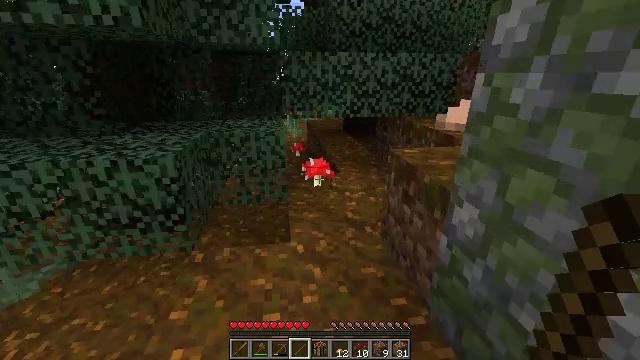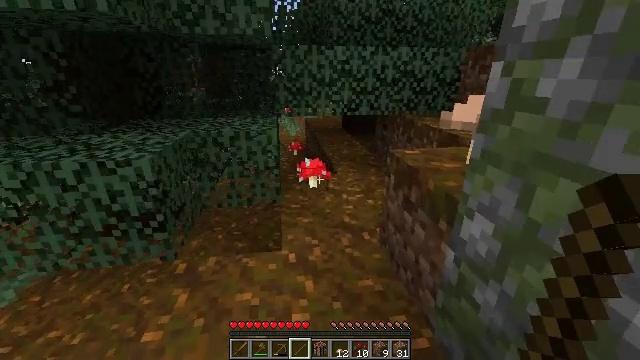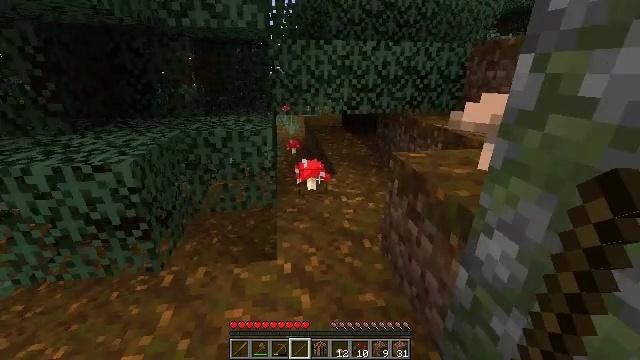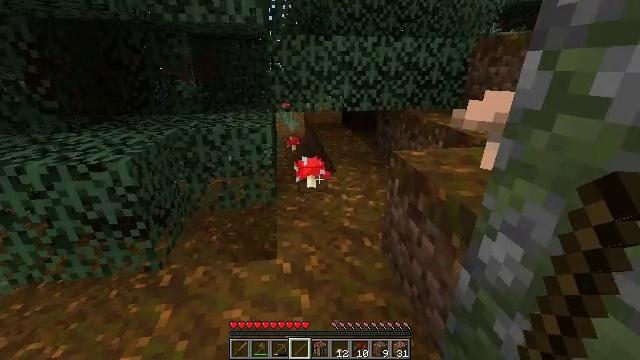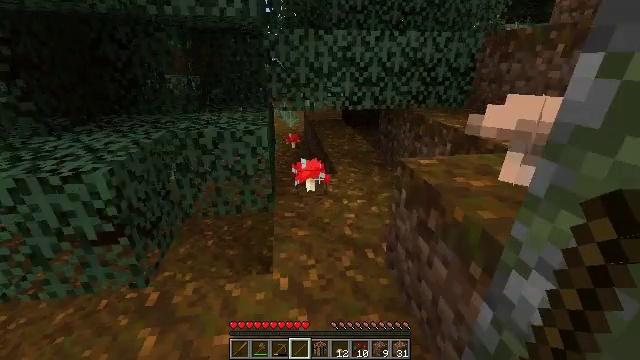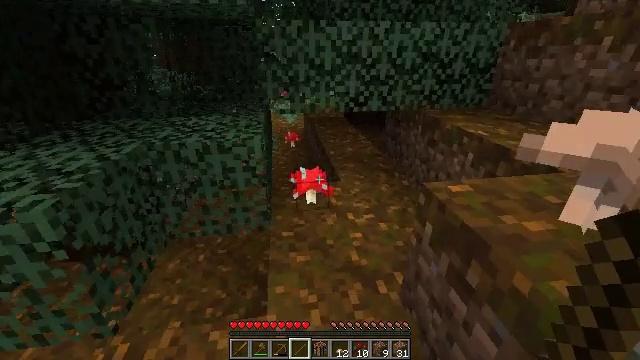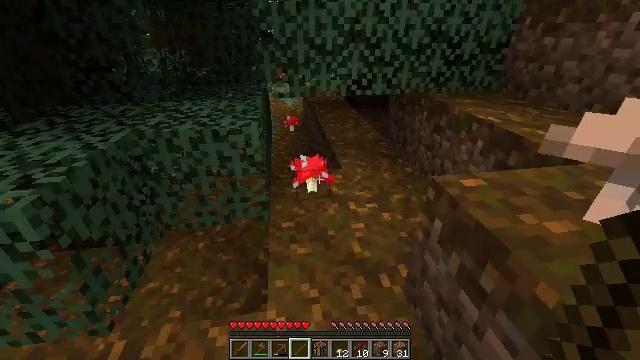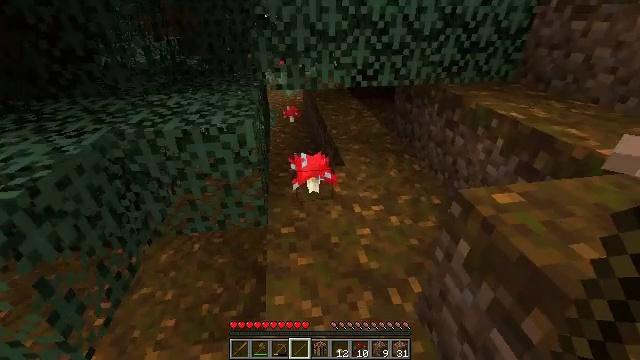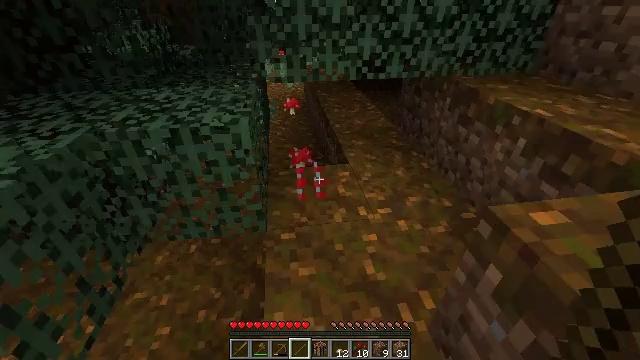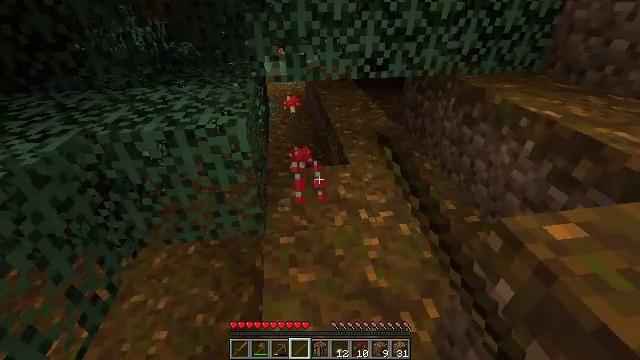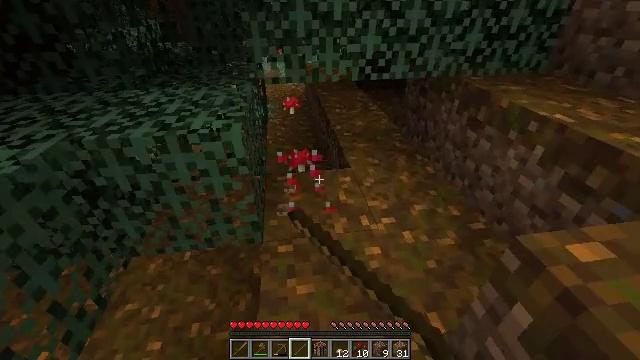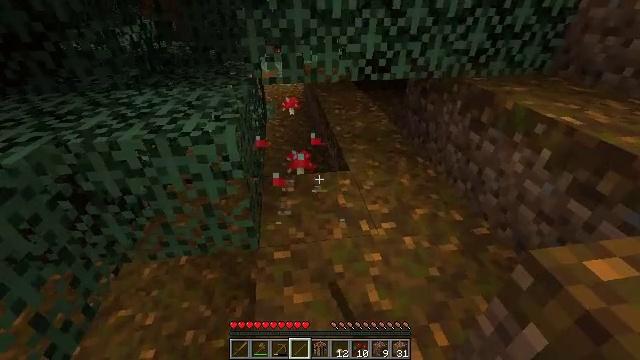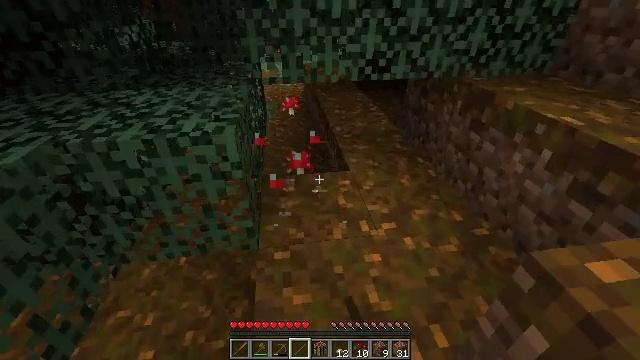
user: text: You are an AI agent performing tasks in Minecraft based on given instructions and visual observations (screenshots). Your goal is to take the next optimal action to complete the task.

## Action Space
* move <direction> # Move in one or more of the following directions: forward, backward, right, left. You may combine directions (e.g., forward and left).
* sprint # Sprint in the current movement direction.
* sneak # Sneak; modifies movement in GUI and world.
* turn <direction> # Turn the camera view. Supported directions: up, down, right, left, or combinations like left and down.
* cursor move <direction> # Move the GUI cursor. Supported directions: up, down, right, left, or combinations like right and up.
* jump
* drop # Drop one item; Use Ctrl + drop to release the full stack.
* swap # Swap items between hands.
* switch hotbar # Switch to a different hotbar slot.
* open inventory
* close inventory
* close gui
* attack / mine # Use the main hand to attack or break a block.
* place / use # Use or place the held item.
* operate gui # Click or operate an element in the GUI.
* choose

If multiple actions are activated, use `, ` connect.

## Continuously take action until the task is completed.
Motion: motion action
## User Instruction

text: Gather the red mushroom in forests or caves.
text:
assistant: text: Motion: move forward
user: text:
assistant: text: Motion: move forward
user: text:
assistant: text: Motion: move forward
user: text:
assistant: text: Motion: move forward, turn down
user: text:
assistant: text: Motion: move forward, turn down
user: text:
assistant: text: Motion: move forward, turn down
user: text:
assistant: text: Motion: move forward, turn down
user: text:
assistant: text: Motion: move forward, turn down, attack / mine
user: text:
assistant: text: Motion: attack / mine
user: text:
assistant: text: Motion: attack / mine
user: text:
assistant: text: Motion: no_op
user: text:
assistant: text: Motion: no_op
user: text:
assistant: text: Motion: no_op